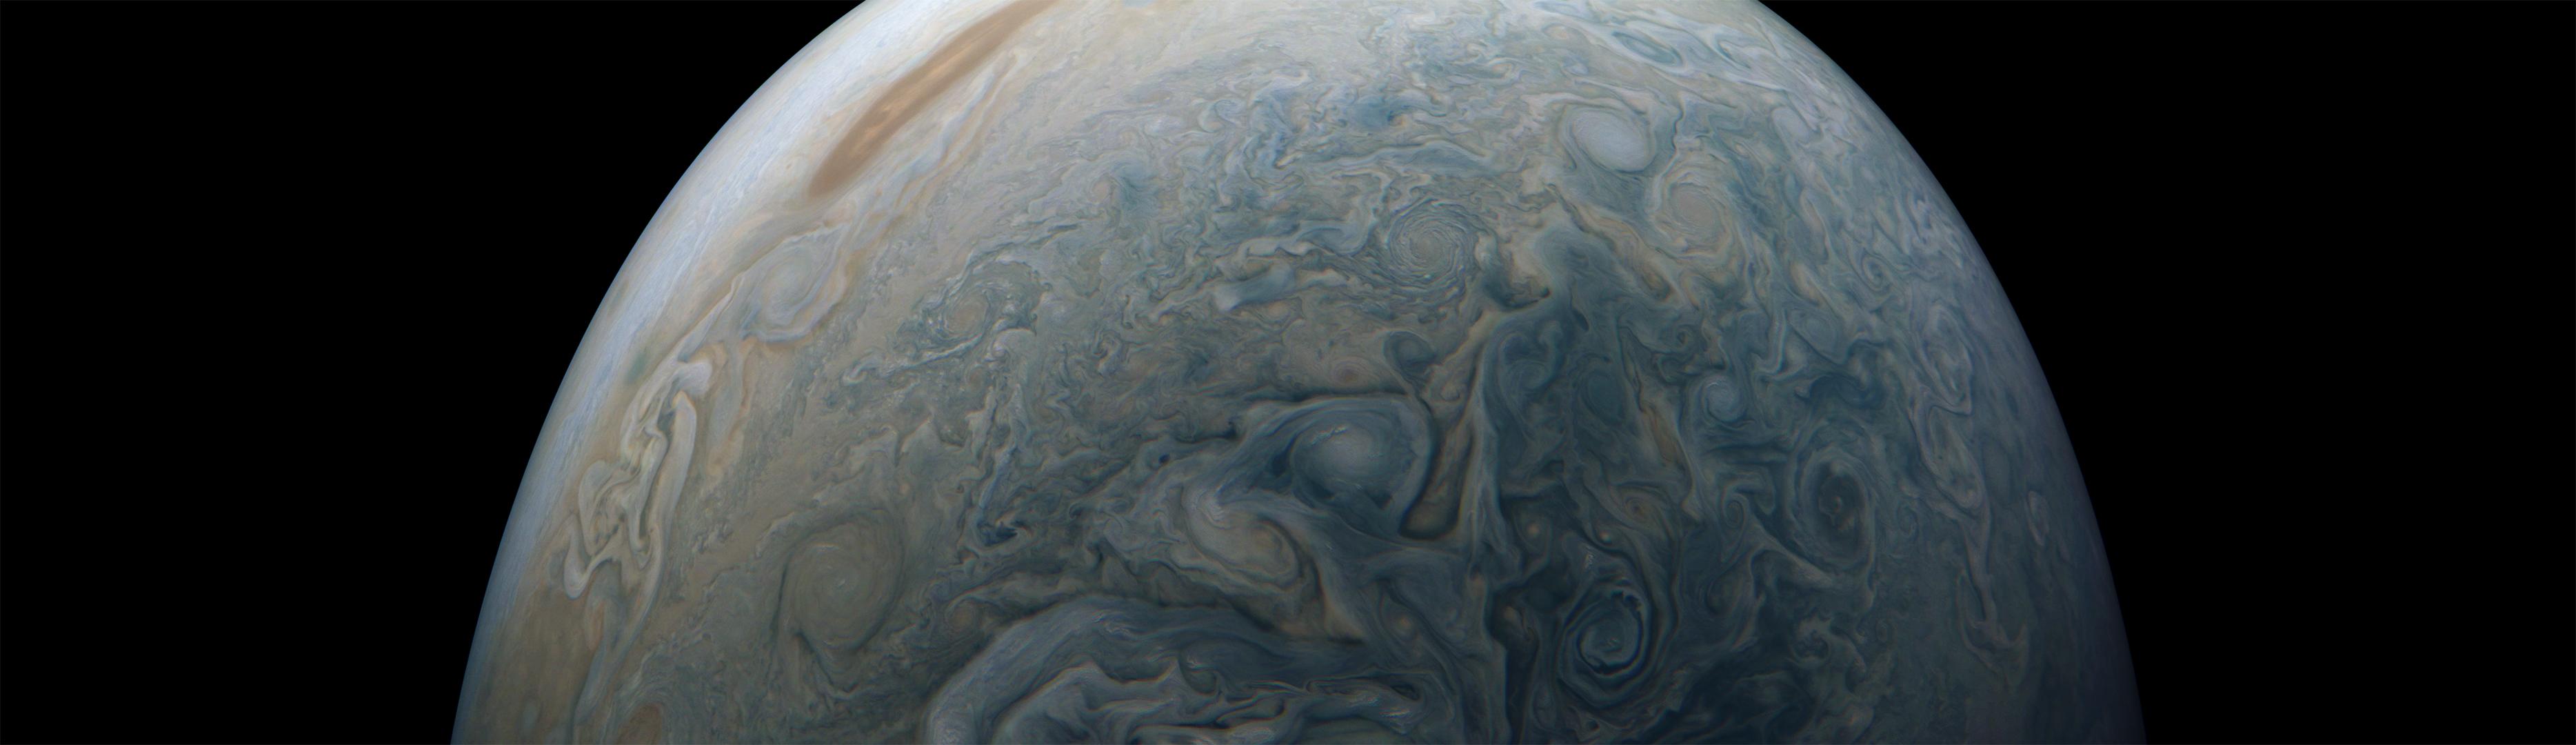
Jovian Swirls Juno, Jupiter